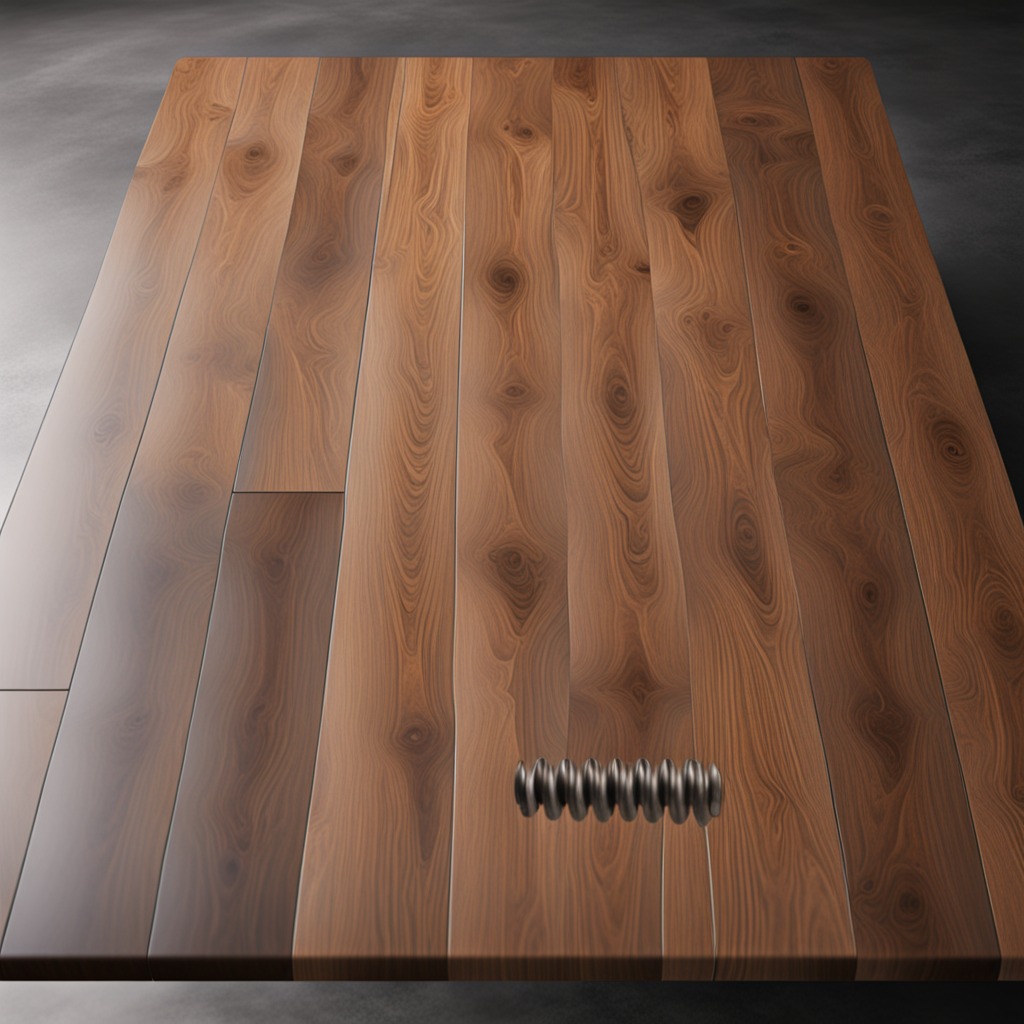
A coiled metal spring is lying on the oil-spilled wooden table in a vintage motorcycle garage.